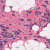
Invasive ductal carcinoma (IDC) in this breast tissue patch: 1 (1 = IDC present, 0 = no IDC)